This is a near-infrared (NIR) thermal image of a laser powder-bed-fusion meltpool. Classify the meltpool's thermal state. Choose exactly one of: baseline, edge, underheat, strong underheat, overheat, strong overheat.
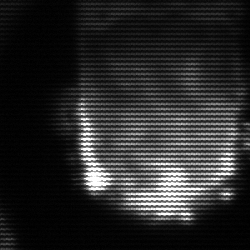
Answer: baseline